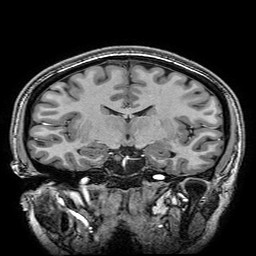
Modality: T1w
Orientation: sagittal
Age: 20
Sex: female
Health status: healthy